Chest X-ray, AP view. Patient: 41 years old, sex M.
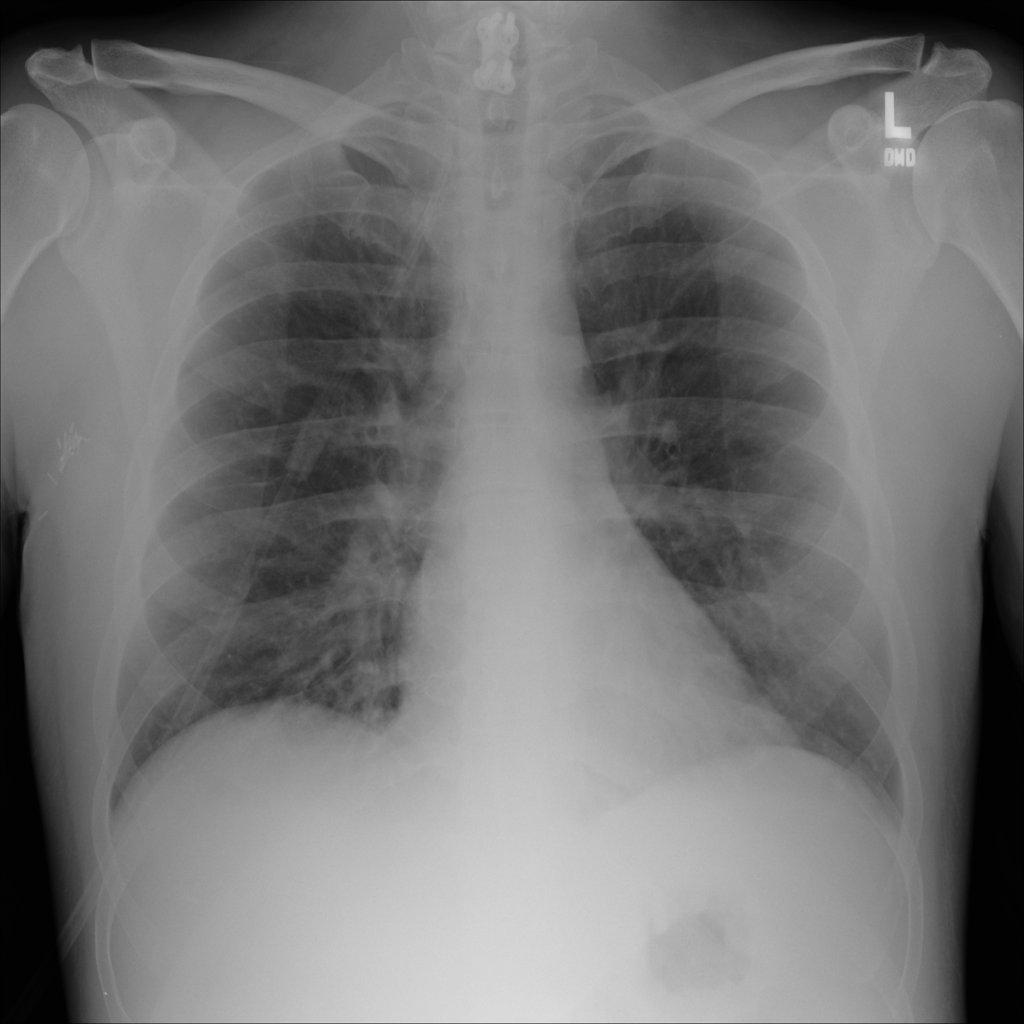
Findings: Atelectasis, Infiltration